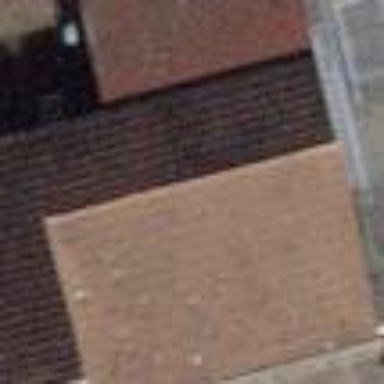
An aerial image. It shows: Garage building.